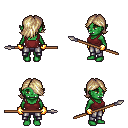
a pixel art fantasy rpg character, female body template, orc, green skin, maroon pirate shirt, metal pants, white blonde swoop hairstyle, gold gloves, spear, four views (front, back, left, right), 2x2 character sprite sheet, small pixel art, hard edges, no anti-aliasing